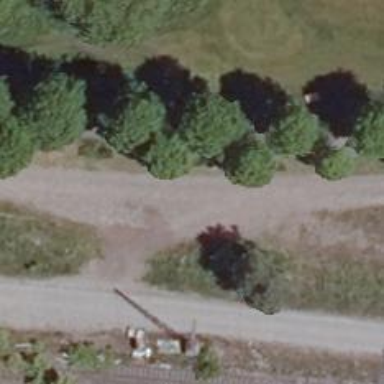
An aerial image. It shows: Well-maintained track road of grade 1.